Interaction volume radius: 10 \u00c5
Interaction volume height: 25 \u00c5
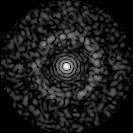
Disorder parameter: 0.8265